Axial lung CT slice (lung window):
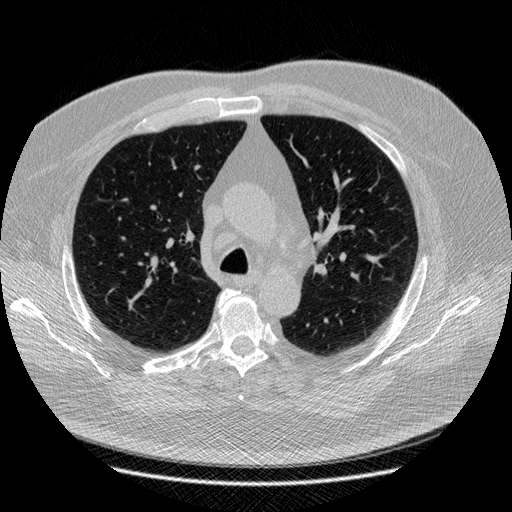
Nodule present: no